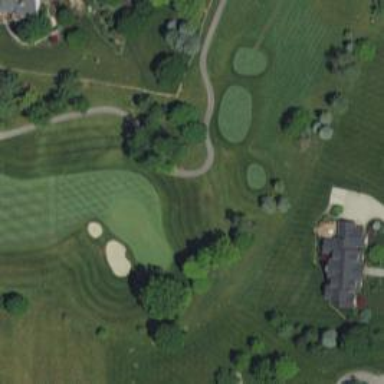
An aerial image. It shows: Path for both roads and golfers.